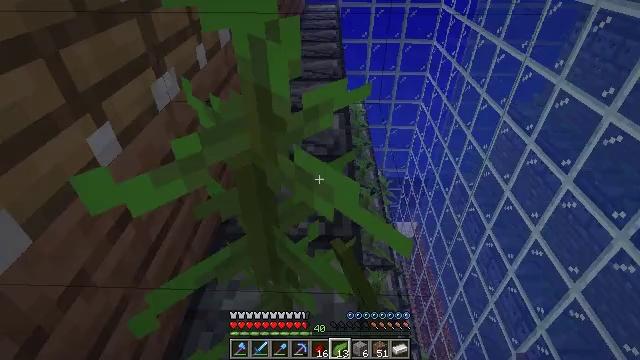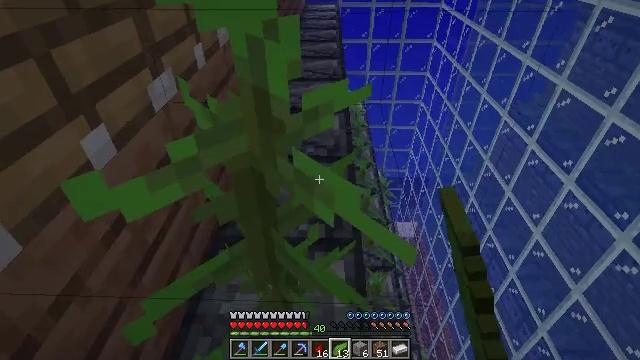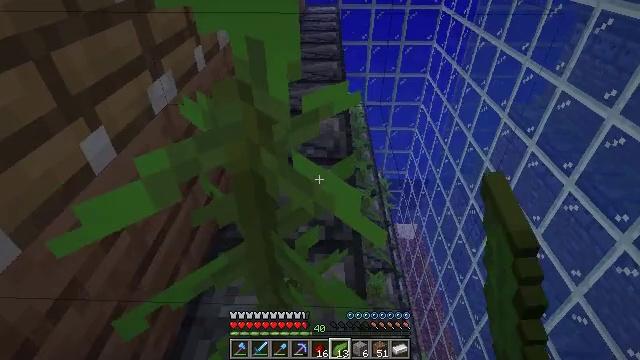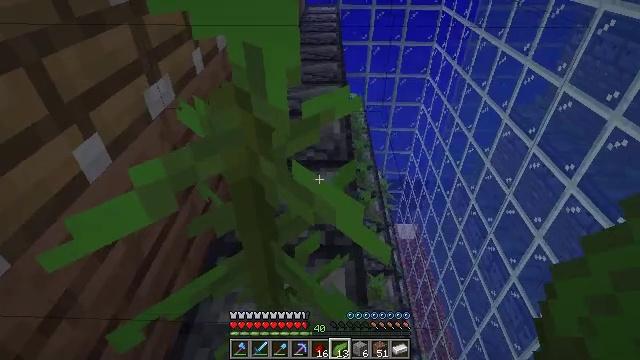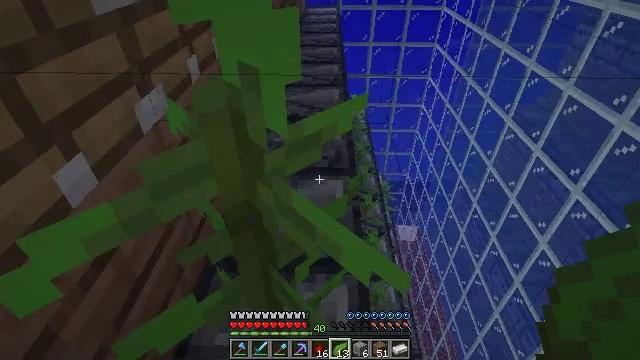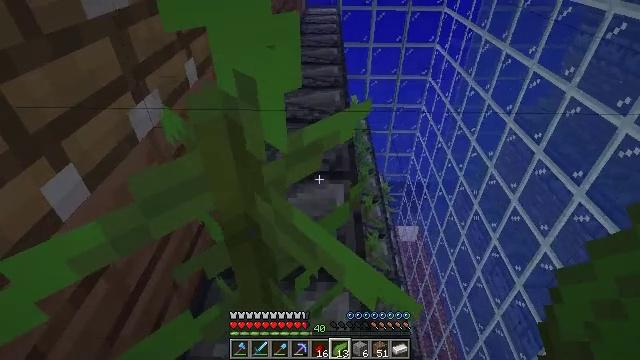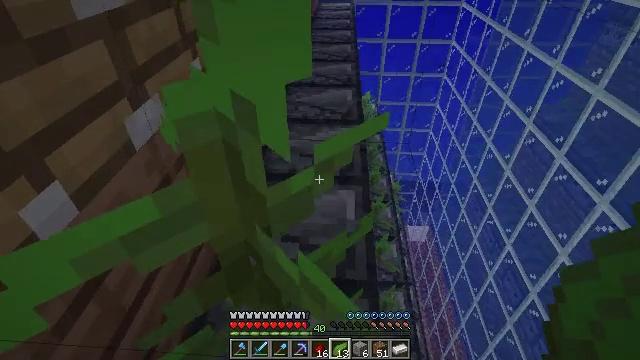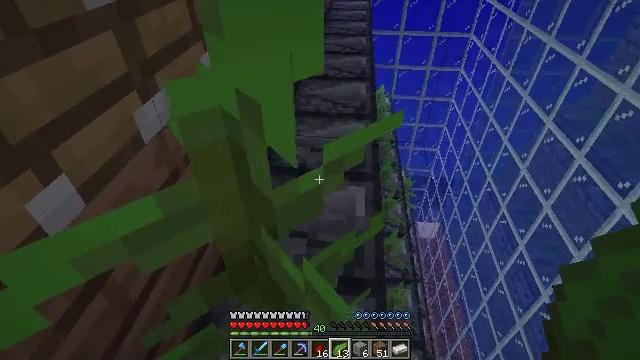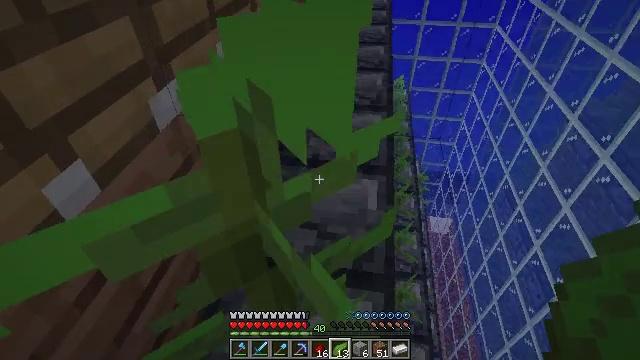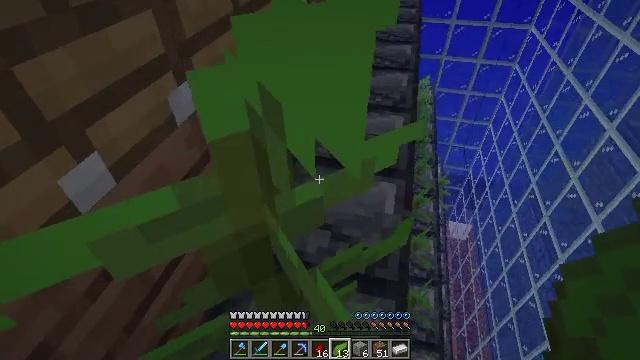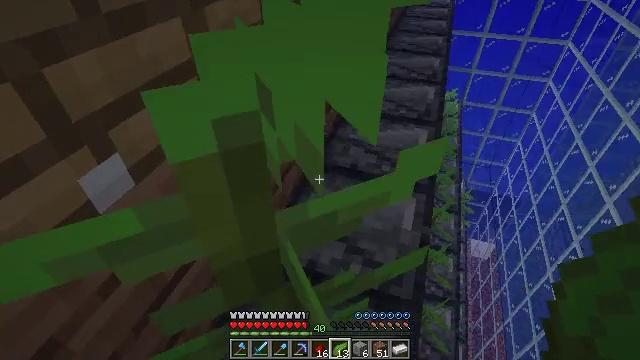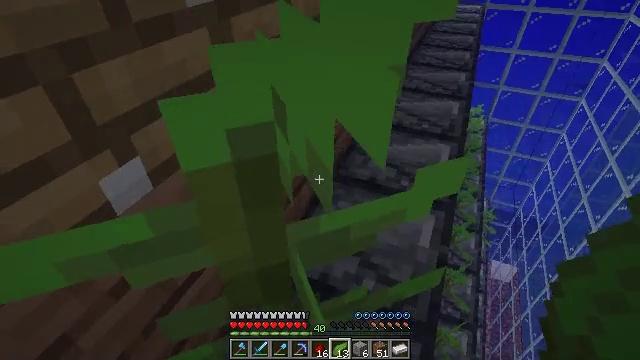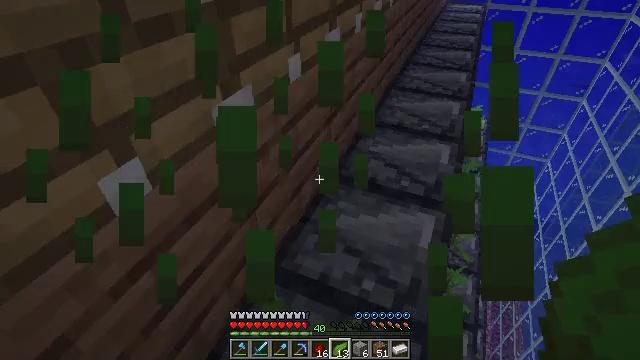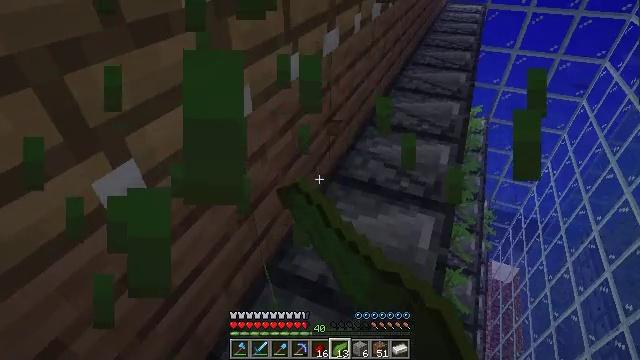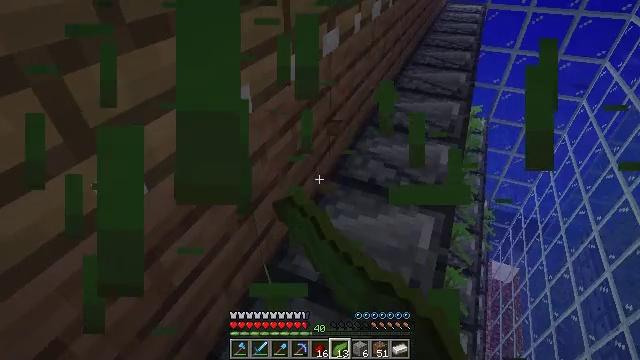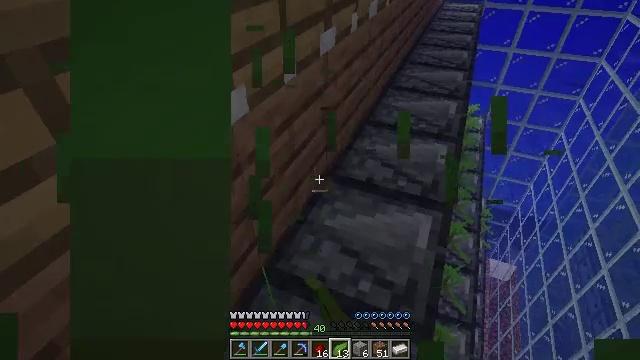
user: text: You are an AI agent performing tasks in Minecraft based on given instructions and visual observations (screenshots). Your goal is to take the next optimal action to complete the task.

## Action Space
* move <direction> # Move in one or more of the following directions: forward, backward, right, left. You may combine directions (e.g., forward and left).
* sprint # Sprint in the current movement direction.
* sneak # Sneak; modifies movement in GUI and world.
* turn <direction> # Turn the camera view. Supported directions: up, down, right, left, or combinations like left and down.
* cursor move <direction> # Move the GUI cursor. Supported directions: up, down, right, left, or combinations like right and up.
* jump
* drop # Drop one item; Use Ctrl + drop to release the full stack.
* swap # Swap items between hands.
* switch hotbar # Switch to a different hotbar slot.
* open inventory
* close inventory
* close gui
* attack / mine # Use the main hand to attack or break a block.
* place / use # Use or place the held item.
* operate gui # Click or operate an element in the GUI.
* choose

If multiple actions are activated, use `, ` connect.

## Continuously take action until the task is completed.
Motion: motion action
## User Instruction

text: Gather kelp growing in the sea.
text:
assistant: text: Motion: no_op
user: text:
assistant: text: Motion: no_op
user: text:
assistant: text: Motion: move forward
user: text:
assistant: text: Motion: move forward
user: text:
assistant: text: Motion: move forward
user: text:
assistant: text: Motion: turn left
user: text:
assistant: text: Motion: turn left and down
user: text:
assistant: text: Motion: turn left and down
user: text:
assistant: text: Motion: turn left
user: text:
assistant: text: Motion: turn left and up
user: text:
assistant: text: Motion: turn left and up
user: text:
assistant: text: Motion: attack / mine
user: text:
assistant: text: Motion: attack / mine
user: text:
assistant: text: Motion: attack / mine
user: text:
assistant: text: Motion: no_op
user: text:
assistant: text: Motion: turn right and down
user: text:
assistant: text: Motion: no_op